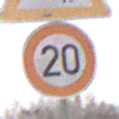
Verkehrszeichen: Geschwindigkeit20
Zusatzzeichen oben: DoppelkurveZunaechstLinks
Umgebung: Outdoor, RoadRail
Tageszeit: Midday
Wetter: Overcast
Licht: Natural
Jahreszeit: NotSpecified
Kontrast: LowContrast